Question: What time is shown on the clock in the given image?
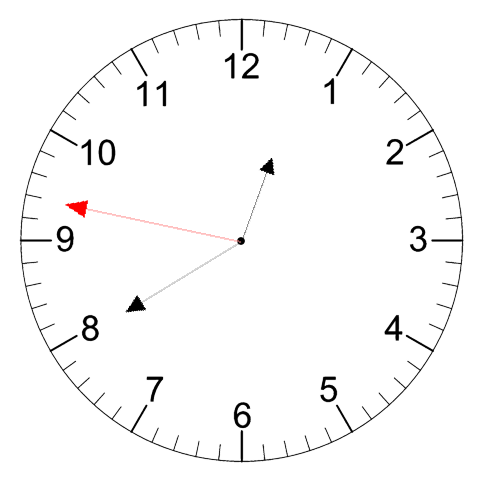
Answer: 12:39:47